Question: I have this problem, I believe it's something in Json, but I've tried everything and I'm not able to return the objects.
My code:
'''
public List<Product> List()
{
var retorno = new List<Product>();
try
{
using (var client = new HttpClient())
{
using (var request = new HttpRequestMessage(new HttpMethod("GET"), "https://teste.teste1.com.br/app/Api/V1/Products/list"))
{
client.DefaultRequestHeaders.Add("x-user-email", "victor@teste.com.br");
client.DefaultRequestHeaders.Add("x-api-key", "eyJ0edsasa3121dasdas312dsa");
client.DefaultRequestHeaders.Add("x-store-key", "1");
request.Content = new StringContent("Content-Type", Encoding.UTF8, "application/json");
client.DefaultRequestHeaders.Add("accept", "application/json;charset=UTF-8");
var response = client.SendAsync(request);
//var response = client.GetStringAsync(uprApi + "app/Api/V1/Products/list");
response.Wait();
retorno = JsonConvert.DeserializeObject<Product[]>(response.Result.ToString()).ToList();
}
}
}
catch (Exception)
{
throw;
}
return retorno;
}
'''
Image Error:

My json:
'''
{
"success": true,
"offset": 0,
"result": {
"error": false,
"registers_count": 5,
"pages_count": 1,
"page": 1,
"data": [
{
"product": {
"sku": "01",
"name": "Produto teste 01",
"description": "Produto de teste 01.",
"status": "enabled",
"qty": 30,
"price": 149.9,
"list_price": 199.9,
"weight_gross": 0.1,
"weight_liquid": 0.1,
"height": 1,
"width": 1,
"length": 1,
"items_per_package": "1",
"brand": "Colcci",
"ean": null,
"ncm": null,
"categories": [
{
"code": "339",
"name": "ESPORTES/Academia e Fitness/Roupas"
}
]
}
},
{
"product": {
"sku": "3",
"name": "Produto DESATIVADO",
"description": "xyz",
"status": "disabled",
"qty": 0,
"price": 5.8,
"list_price": null,
"weight_gross": 0.1,
"weight_liquid": 0.1,
"height": 1,
"width": 1,
"length": 1,
"items_per_package": "1",
"brand": "Colcci",
"ean": null,
"ncm": null,
"categories": [
{
"code": null,
"name": null
}
],
"variation_attributes": [
"UN"
]
}
},
{
"product": {
"sku": "2",
"name": "Produto X",
"description": "xyz",
"status": "enabled",
"qty": 0,
"price": 5.8,
"list_price": null,
"weight_gross": 0.1,
"weight_liquid": 0.1,
"height": 1,
"width": 1,
"length": 1,
"items_per_package": "1",
"brand": "Colcci",
"ean": null,
"ncm": null,
"categories": [
{
"code": null,
"name": null
}
],
"variation_attributes": [
"UN"
]
}
},
{
"product": {
"sku": "1",
"name": "Produto",
"description": "Descricao do Produto Criado",
"status": "disabled",
"qty": 176,
"price": 5.9,
"list_price": 5.8,
"weight_gross": 0.1,
"weight_liquid": 0.1,
"height": 1,
"width": 1,
"length": 1,
"items_per_package": "1",
"brand": "Colcci",
"ean": "7896044963486",
"ncm": null,
"categories": [
{
"code": "3",
"name": "FEMININO/Roupas/Blusas e Camisas"
}
],
"variations": [
{
"sku": "P_B",
"qty": 12,
"EAN": null,
"price": 5.8,
"list_price": 5.8,
"images": [],
"variant": [
{
"size": "p"
},
{
"color": "Branco"
}
]
},
{
"sku": "M_P",
"qty": 14,
"EAN": null,
"price": 5.8,
"list_price": 5.8,
"images": [],
"variant": [
{
"size": "m"
},
{
"color": "Preto"
}
]
},
{
"sku": "ABC1",
"qty": 150,
"EAN": null,
"price": 5.9,
"list_price": 5.8,
"images": [],
"variant": [
{
"size": "p"
},
{
"color": "Azul"
}
]
}
]
}
},
{
"product": {
"sku": "GG004",
"name": "Gabinete Gamer",
"description": "Gabinete Gamer com RGB",
"status": "enabled",
"qty": 6,
"price": 399.9,
"list_price": 399.9,
"weight_gross": 0.3,
"weight_liquid": 0.25,
"height": 9,
"width": 3,
"length": 5,
"items_per_package": "1",
"brand": "Colcci",
"ean": null,
"ncm": null,
"categories": [
{
"code": "276",
"name": "CELULARES & ELETRONICOS/Informatica/Games"
}
],
"images": [
"https://manairadigitalteste.conectala.com.br/app/assets/images/product_image/4B3451F8-C862-7884-D169-5F256FA31F91/16581443192118.jpg"
],
"published_marketplace": {
"ManairaDigital": "5_ManairaDigital"
},
"marketplace_offer_links": [
{
"name": "ManairaDigital",
"href": "https://manairadigital.com.br/gabinete-gamer-29/p"
}
]
}
}
]
}
}
'''
HEADERS:
'''
{"x-user-email", "victor@manairadigital.com.br"},
{"x-api-key", "eyJ0eXAiOiJKV1QiLCJhbGciOiJIUzI1NiJ9.eyJjb2Rfc3RvcmUiOjMsImNvZF9jb21wYW55Ijo3fQ.E_sxhnwcmN5GtNGRYbVD66ciMi3JoJNjormS1q3mxYg"},
{"x-store-key", "3"},
{"Content-Type", "application/json"},
{"accept", "application/json;charset=UTF-8"}
'''
teste teste teste
teste teste teste
teste teste teste
teste teste teste
teste teste teste
teste teste teste
teste teste teste
teste teste teste
teste teste teste
teste teste teste
teste teste teste
<URL>
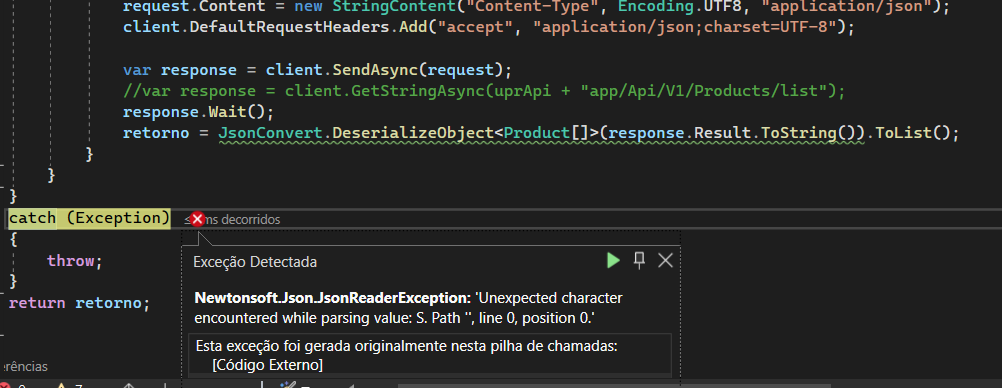
Answer: First of all using 'Wait' you have a synchronous code and will block the thread until the task completes. You should await the request so it will asynchronous wait the task to complete. Try this instead and mark async the method that wraps this request to get the json response asynchronously:
'''
// You need to return an IEnumerable of products
public async Task<IEnumerable<Product>> ListAsync()
{
var client = new HttpClient
{
BaseAddress = new Uri("https://manairadigitalteste.conectala.com.br")
};
client.DefaultRequestHeaders.Add("x-user-email", "your-email");
client.DefaultRequestHeaders.Add("x-api-key", "your-key");
client.DefaultRequestHeaders.Add("x-store-key", "3");
client.DefaultRequestHeaders.Accept.Add(new System.Net.Http.Headers.MediaTypeWithQualityHeaderValue("application/json"));
using var req = new HttpRequestMessage(HttpMethod.Get, "/app/Api/V1/Products/list");
req.Content = new StringContent("", Encoding.UTF8, "application/json");
using var res = await client.SendAsync(req);
res.EnsureSuccessStatusCode();
var responseBody= await res.Content.ReadAsStringAsync();
var root = JsonSerializer.Deserialize<Rootobject>(responseBody);
var output = new List<Product>();
root?.result.data.ToList().ForEach(x => output.Add(x.product));
return output;
}
'''
Then paste json as classes from menu in visual studio 'Edit->Paste Special->Paste JSON as classes'. If you do this will get these classes:
'''
public class Rootobject
{
public bool success { get; set; }
public int offset { get; set; }
public Result result { get; set; }
}
public class Result
{
public bool error { get; set; }
public int registers_count { get; set; }
public int pages_count { get; set; }
public int page { get; set; }
public Datum[] data { get; set; }
}
public class Datum
{
public Product product { get; set; }
}
public class Product
{
public string sku { get; set; }
public string name { get; set; }
public string description { get; set; }
public string status { get; set; }
public int qty { get; set; }
public float price { get; set; }
public float? list_price { get; set; }
public float weight_gross { get; set; }
public float weight_liquid { get; set; }
public int height { get; set; }
public int width { get; set; }
public int length { get; set; }
public string items_per_package { get; set; }
public string brand { get; set; }
public string ean { get; set; }
public object ncm { get; set; }
public Category[] categories { get; set; }
public string[] variation_attributes { get; set; }
public Variation[] variations { get; set; }
public string[] images { get; set; }
public Published_Marketplace published_marketplace { get; set; }
public Marketplace_Offer_Links[] marketplace_offer_links { get; set; }
}
public class Published_Marketplace
{
public string ManairaDigital { get; set; }
}
public class Category
{
public string code { get; set; }
public string name { get; set; }
}
public class Variation
{
public string sku { get; set; }
public int qty { get; set; }
public object EAN { get; set; }
public float price { get; set; }
public float list_price { get; set; }
public object[] images { get; set; }
public Variant[] variant { get; set; }
}
public class Variant
{
public string size { get; set; }
public string color { get; set; }
}
public class Marketplace_Offer_Links
{
public string name { get; set; }
public string href { get; set; }
}
'''
Last in your controller do this:
'''
// GET: ProdutosController
public async Task<ActionResult> Index()
{
var products = await _IProduto.ListAsync();
return View(products);
}
'''
:
> HttpClient is intended to be instantiated once and reused throughout the life of an application. In .NET Core and .NET 5+, HttpClient pools connections inside the handler instance and reuses a connection across multiple requests. If you instantiate an HttpClient class for every request, the number of sockets available under heavy loads will be exhausted. This exhaustion will result in SocketException errors.
For a better design read this: <URL>